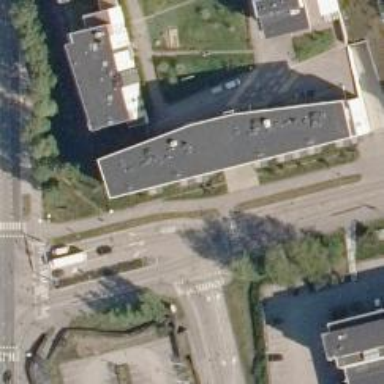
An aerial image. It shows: Crossing on asphalt cycleway.